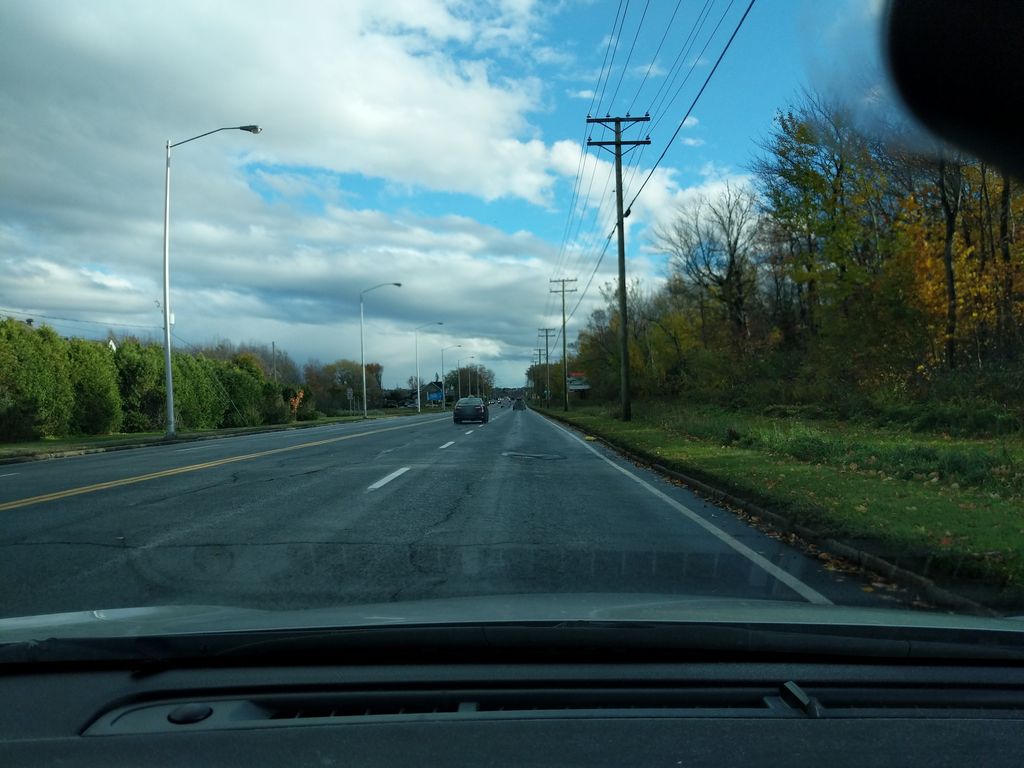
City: quebec_city